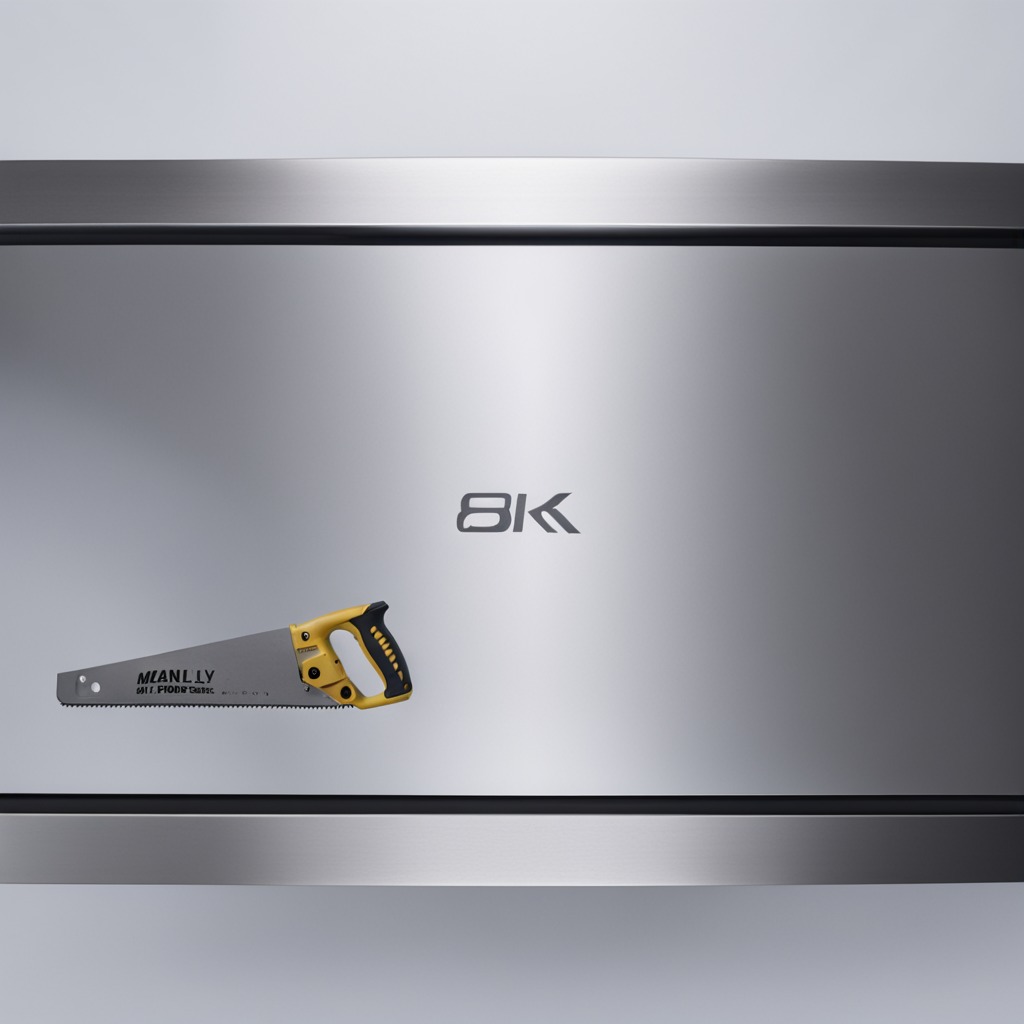
A metal saw is lying on the stainless steel table in a high-end prototyping lab.